Question: I want to get notified whenever the user clicks the "Cities" checkbox in the layer controls - which shows or hides the city markers in the <URL> to play around with.

I saw that <URL>?!
The 'input' element holds no 'id' to bind to:
'''
<label>
<input class="leaflet-control-layers-selector" type="checkbox" checked="">
<span> Cities</span>
</label>
'''
How can I be notified when the markers' visibility is toggled?
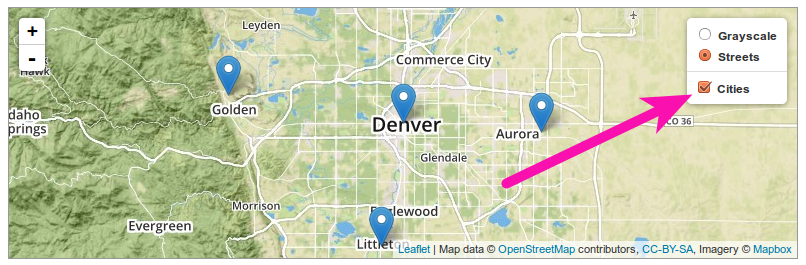
Answer: You could use jQuery to select the input element, using its class:
'''
$('.leaflet-control-layers-selector').click(function(){
alert('something')
});
'''
Furthermore, if you have more than one layer, you can check if the map contains one layer when you click one of the checkboxes.
'''
$('.leaflet-control-layers-selector').click(function(){
if(map.hasLayer(cities)) alert('something');
});
'''
You can also use map events overlayadd and overlayremove, like this:
'''
map.on({
overlayadd: function(e) {
if (e.name === 'Cities') alert('added');
},
overlayremove: function(e) {
if (e.name === 'Cities') alert('removed');
}
});
'''
Here's an updated JSFiddle of your example: <URL>